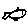
Label: fish